Field crop: tomato
Growth stage: 2
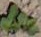
Species: solanum